Question: How can I hide all default panels at 'JColorChooser' except ?
And is it possible to show just HSB without JTabbedPane, just plain panel

Thank you!
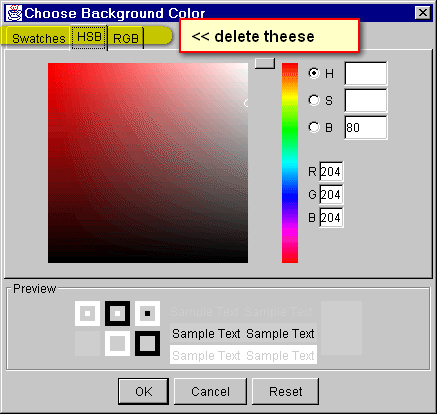
Answer: '''
import javax.swing.*;
import javax.swing.colorchooser.*;
class ColorChooserTest {
public static void main(String[] args) {
SwingUtilities.invokeLater(new Runnable() {
public void run() {
JColorChooser cc = new JColorChooser();
AbstractColorChooserPanel[] panels = cc.getChooserPanels();
for (AbstractColorChooserPanel accp : panels) {
if (accp.getDisplayName().equals("HSB")) {
JOptionPane.showMessageDialog(null, accp);
}
}
}
});
}
}
'''